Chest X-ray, AP view. Patient: 31 years old, sex M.
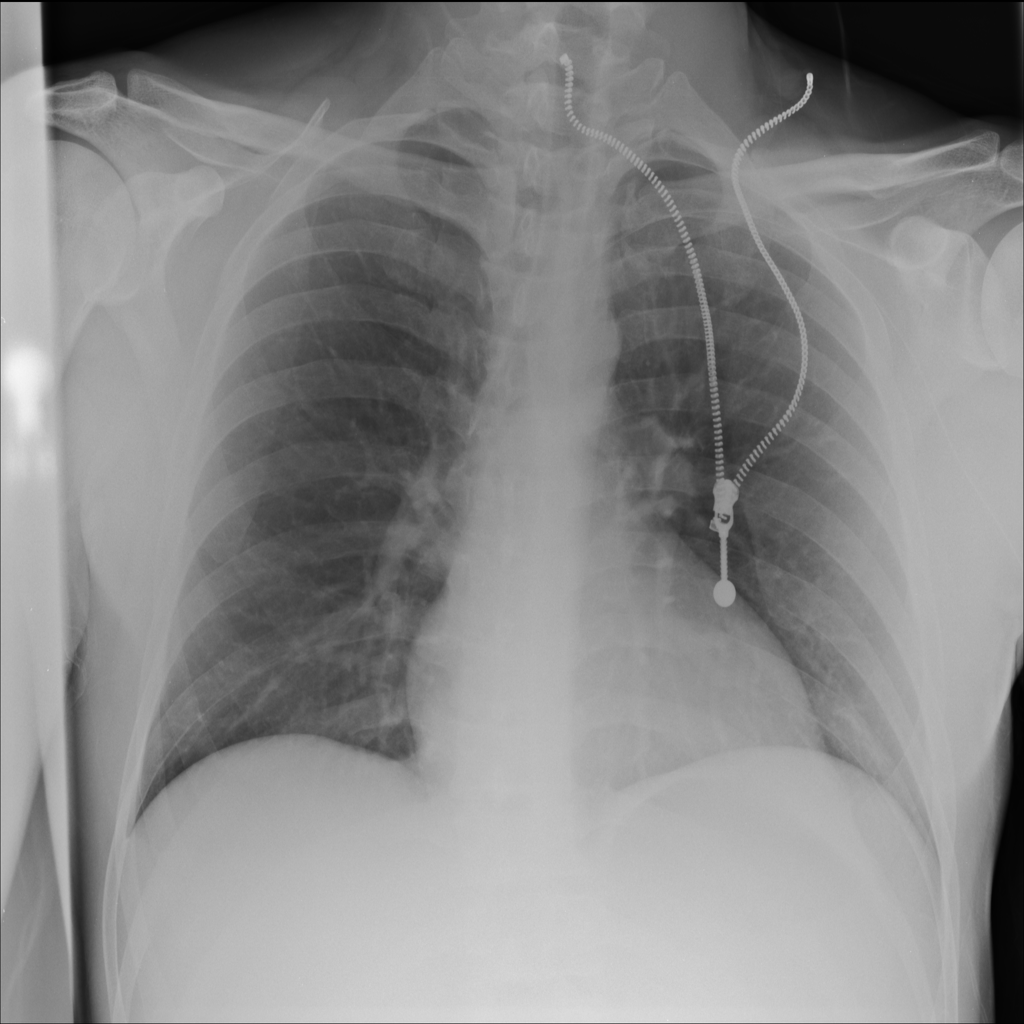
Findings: No Finding